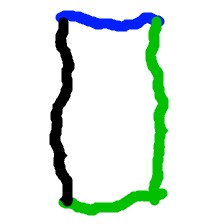
Shape: rectangle